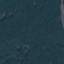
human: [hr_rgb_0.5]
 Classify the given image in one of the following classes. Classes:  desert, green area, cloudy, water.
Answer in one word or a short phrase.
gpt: green area